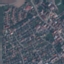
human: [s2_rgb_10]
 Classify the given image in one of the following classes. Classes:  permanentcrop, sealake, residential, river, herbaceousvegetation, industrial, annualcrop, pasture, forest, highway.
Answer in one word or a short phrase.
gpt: Residential